Interaction volume radius: 5 \u00c5
Interaction volume height: 25 \u00c5
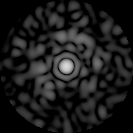
Disorder parameter: 0.8007